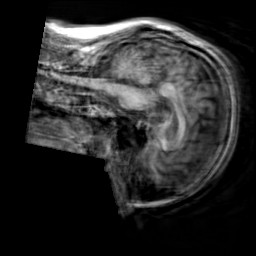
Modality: T1w
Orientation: sagittal
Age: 56
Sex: male
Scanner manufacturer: siemens
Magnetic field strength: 3 T
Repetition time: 2.3 s
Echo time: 0.00303 s